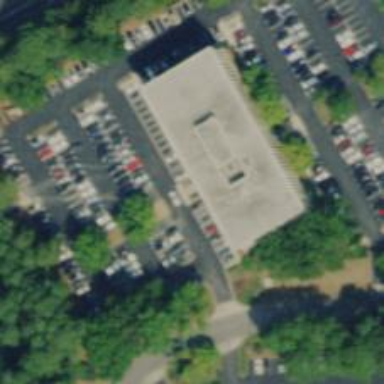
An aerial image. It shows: Commercial building.